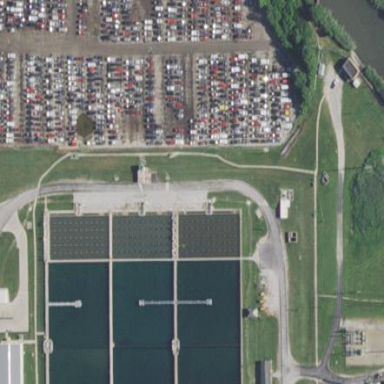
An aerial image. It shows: View of wastewater plant.